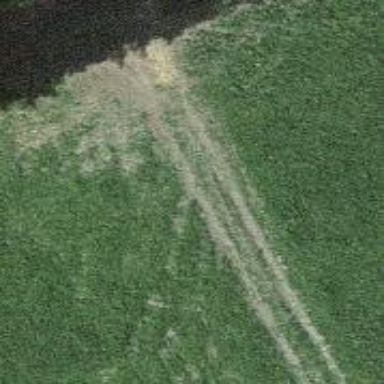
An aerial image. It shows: Grassy track with grade 5 track type.